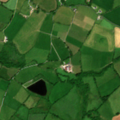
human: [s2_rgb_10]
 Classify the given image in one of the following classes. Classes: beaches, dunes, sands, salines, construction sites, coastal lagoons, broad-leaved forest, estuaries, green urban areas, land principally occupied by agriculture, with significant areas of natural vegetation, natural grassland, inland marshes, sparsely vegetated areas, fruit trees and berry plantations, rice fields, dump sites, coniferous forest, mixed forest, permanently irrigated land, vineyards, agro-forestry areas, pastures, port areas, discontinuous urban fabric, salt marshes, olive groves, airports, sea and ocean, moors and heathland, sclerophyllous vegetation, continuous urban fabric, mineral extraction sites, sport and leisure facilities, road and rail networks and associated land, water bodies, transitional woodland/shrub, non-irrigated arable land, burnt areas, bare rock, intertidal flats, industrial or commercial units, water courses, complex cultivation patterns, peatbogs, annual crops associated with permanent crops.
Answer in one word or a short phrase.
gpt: pastures